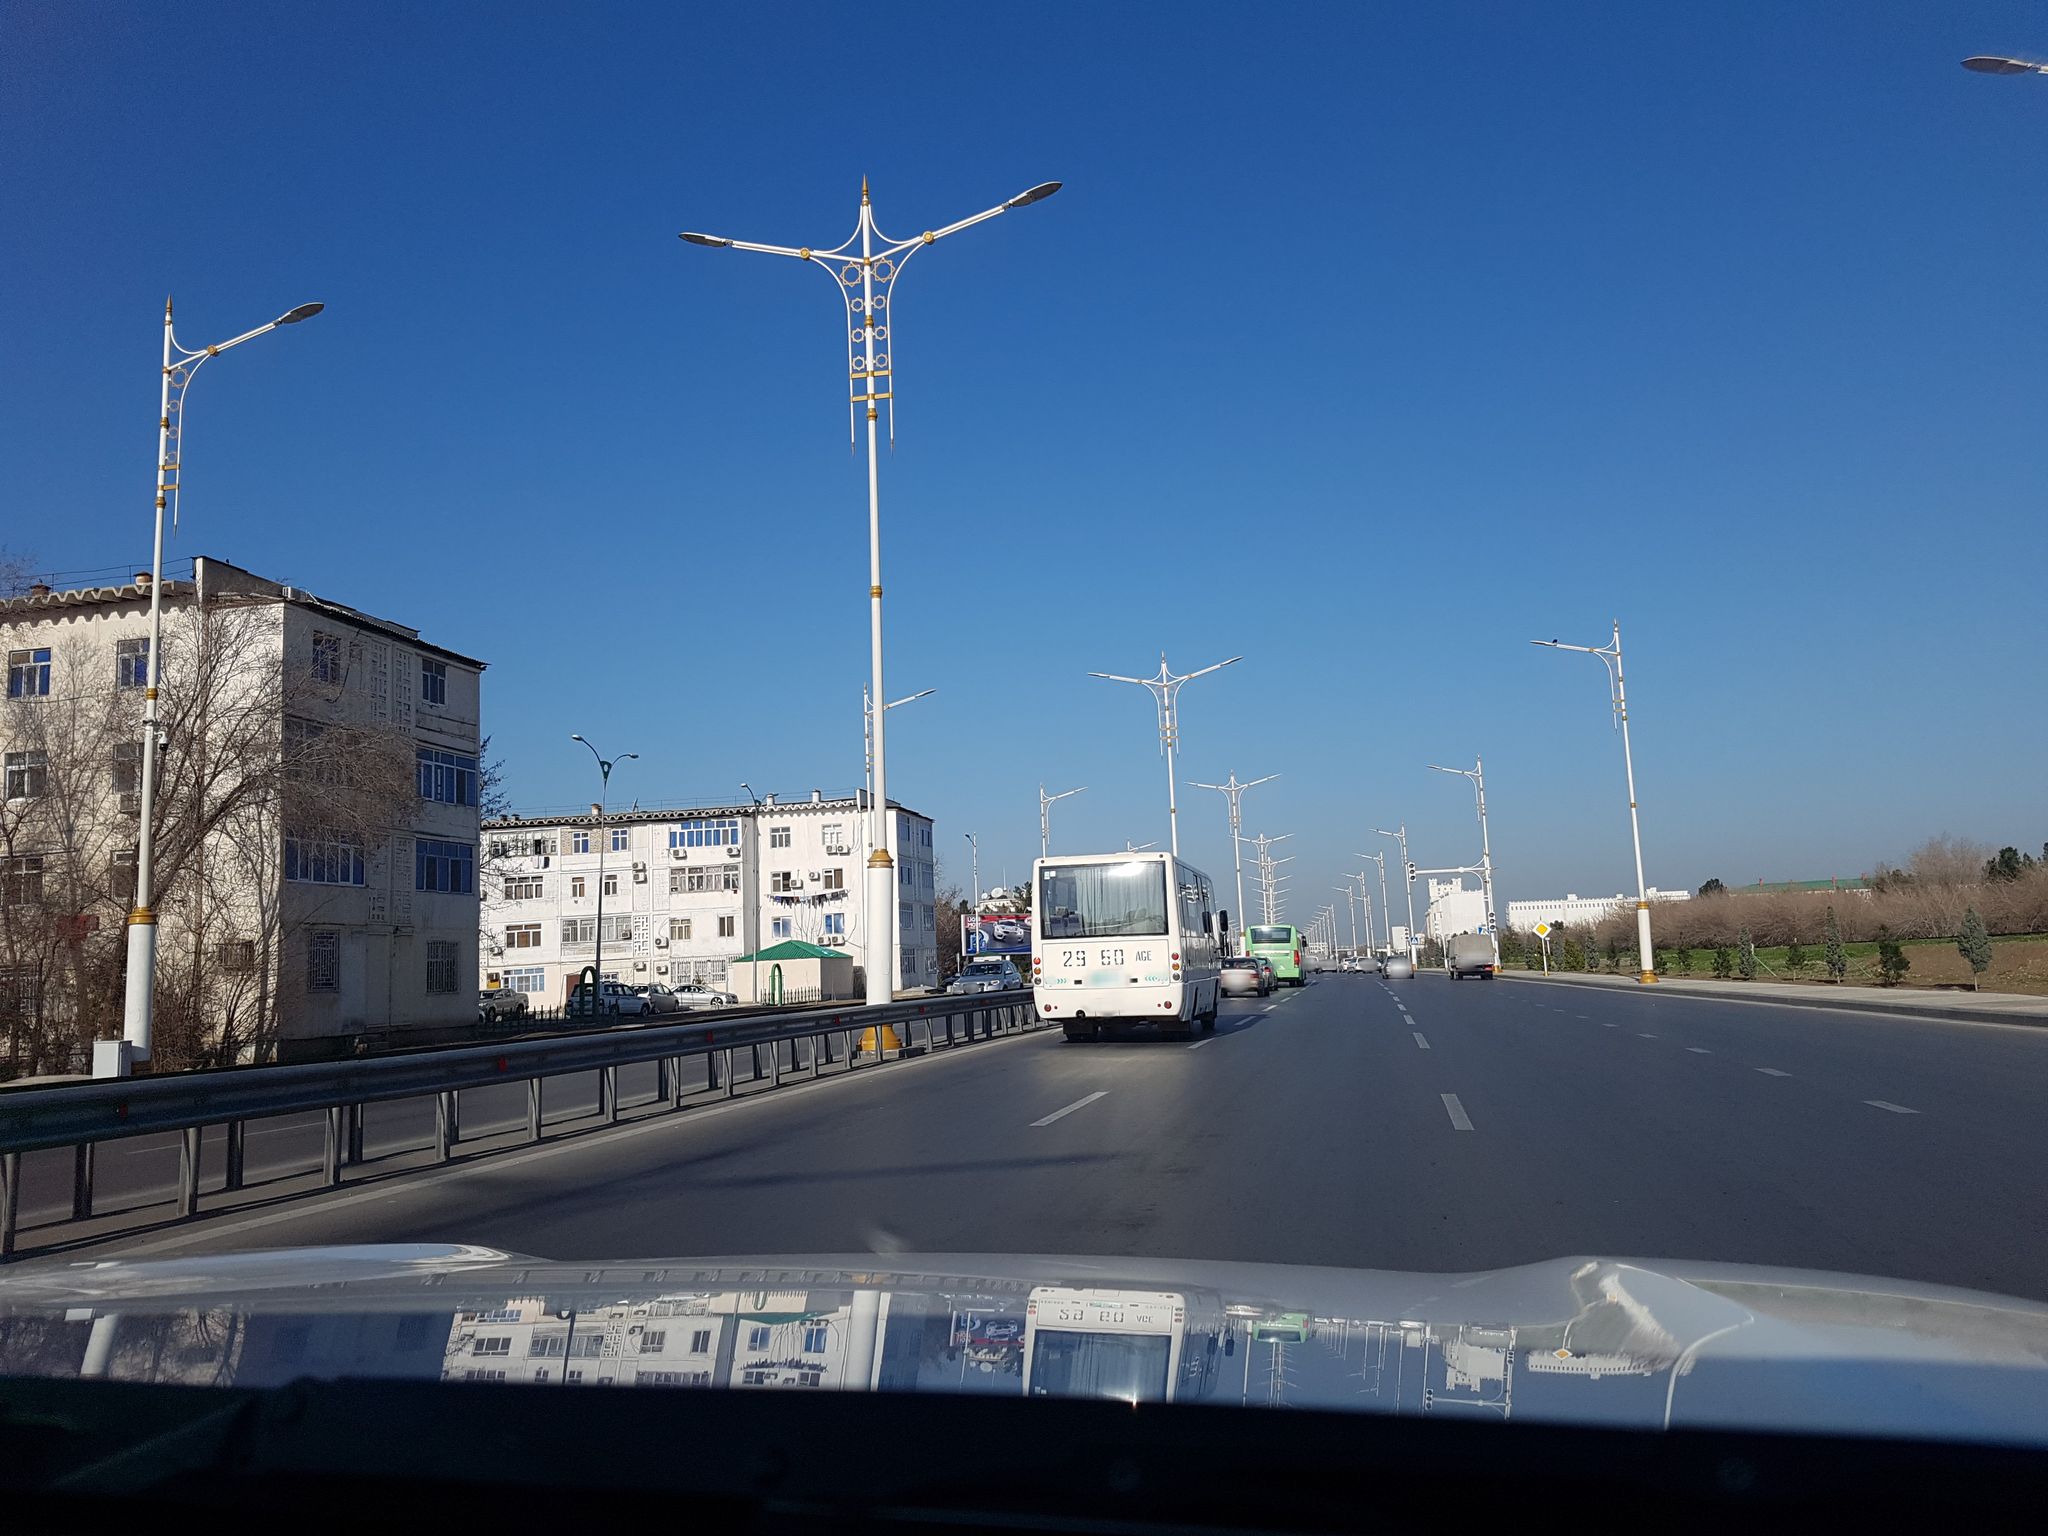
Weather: clear
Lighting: day
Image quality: good
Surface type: driving surface
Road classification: trunk_link, residential
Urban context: urban centre
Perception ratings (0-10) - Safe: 3.37, Lively: 5.75, Beautiful: 2.84, Boring: 3.35, Depressing: 8.48, Wealthy: 2.49